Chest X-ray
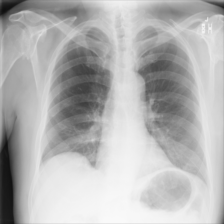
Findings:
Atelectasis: negative
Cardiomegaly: negative
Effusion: negative
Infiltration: negative
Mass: negative
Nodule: negative
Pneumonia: negative
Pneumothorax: negative
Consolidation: negative
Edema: negative
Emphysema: negative
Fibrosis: negative
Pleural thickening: negative
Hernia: negative